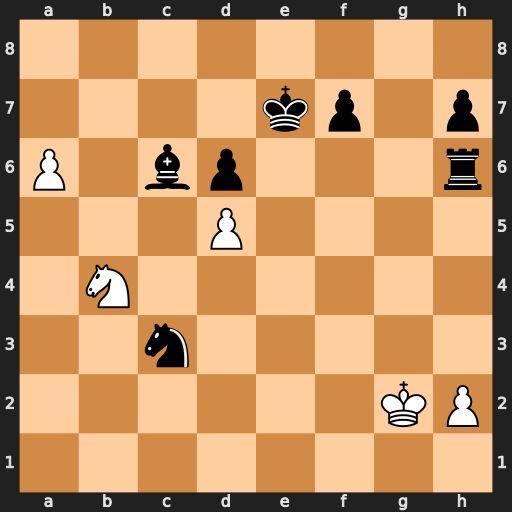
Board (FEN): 8/4kp1p/P1bp3r/3P4/1N6/2n5/6KP/8
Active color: w
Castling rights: -
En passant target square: -
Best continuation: Nxc6+ Kf6 a7